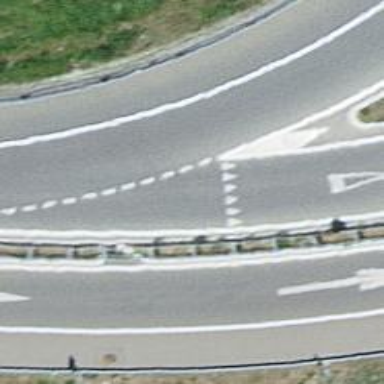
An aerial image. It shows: Road with "give way" sign.